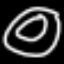
Label: donut